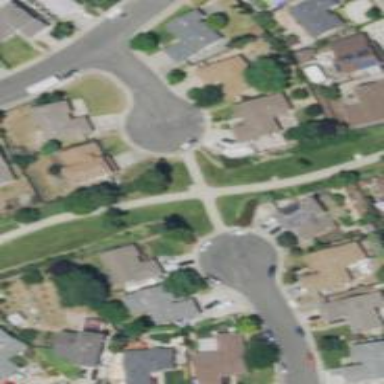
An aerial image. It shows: Footway.